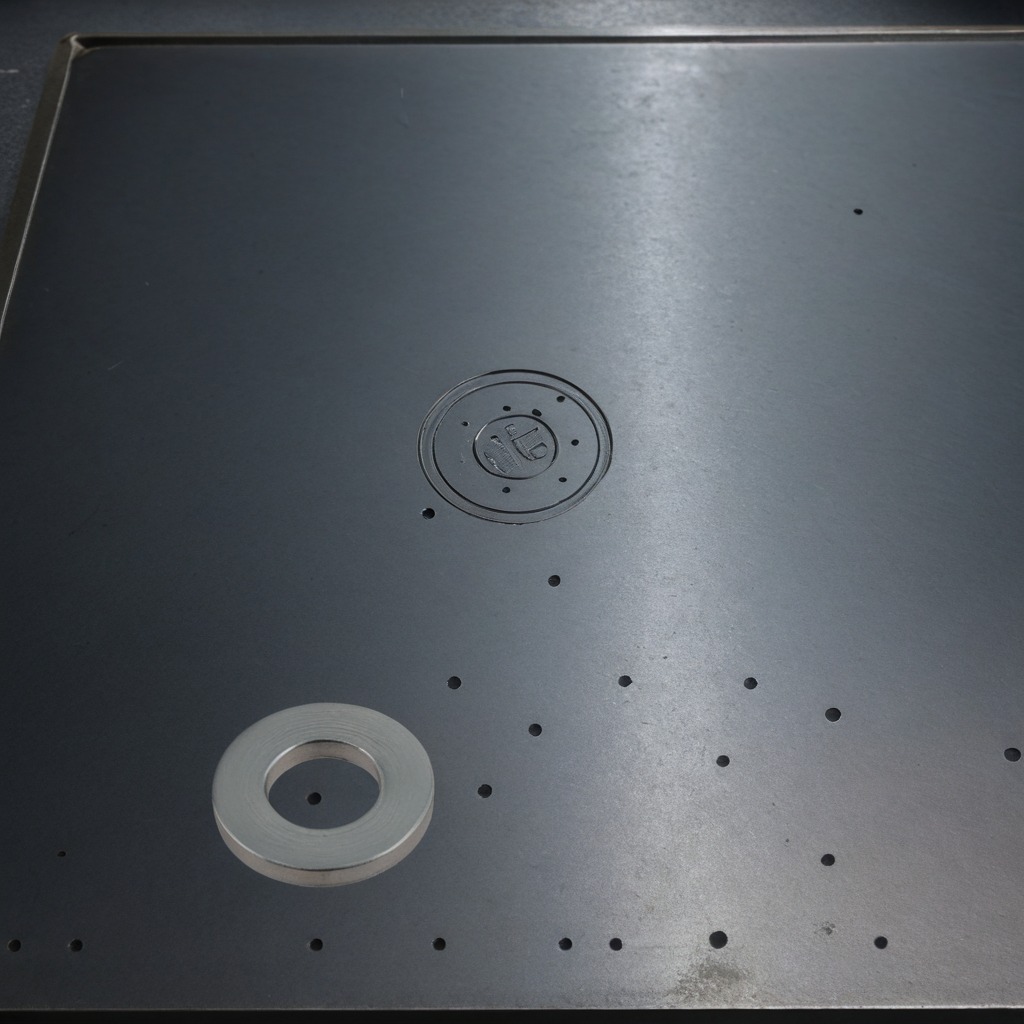
A flat metal washer lying on the cold steel table in a mining workshop gritty textures